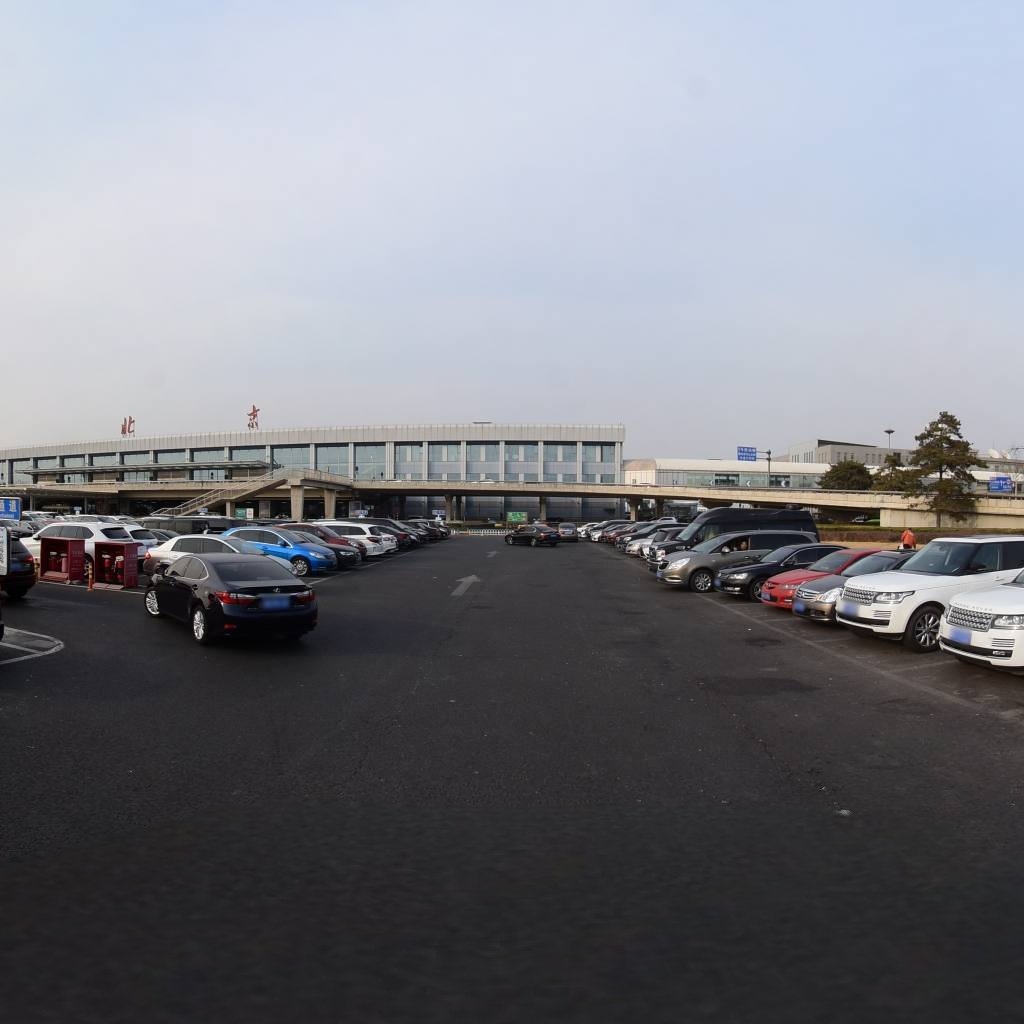
Region: Chaoyang
Road damage annotations: longitudinal crack, longitudinal crack